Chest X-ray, AP view. Patient: 22 years old, sex F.
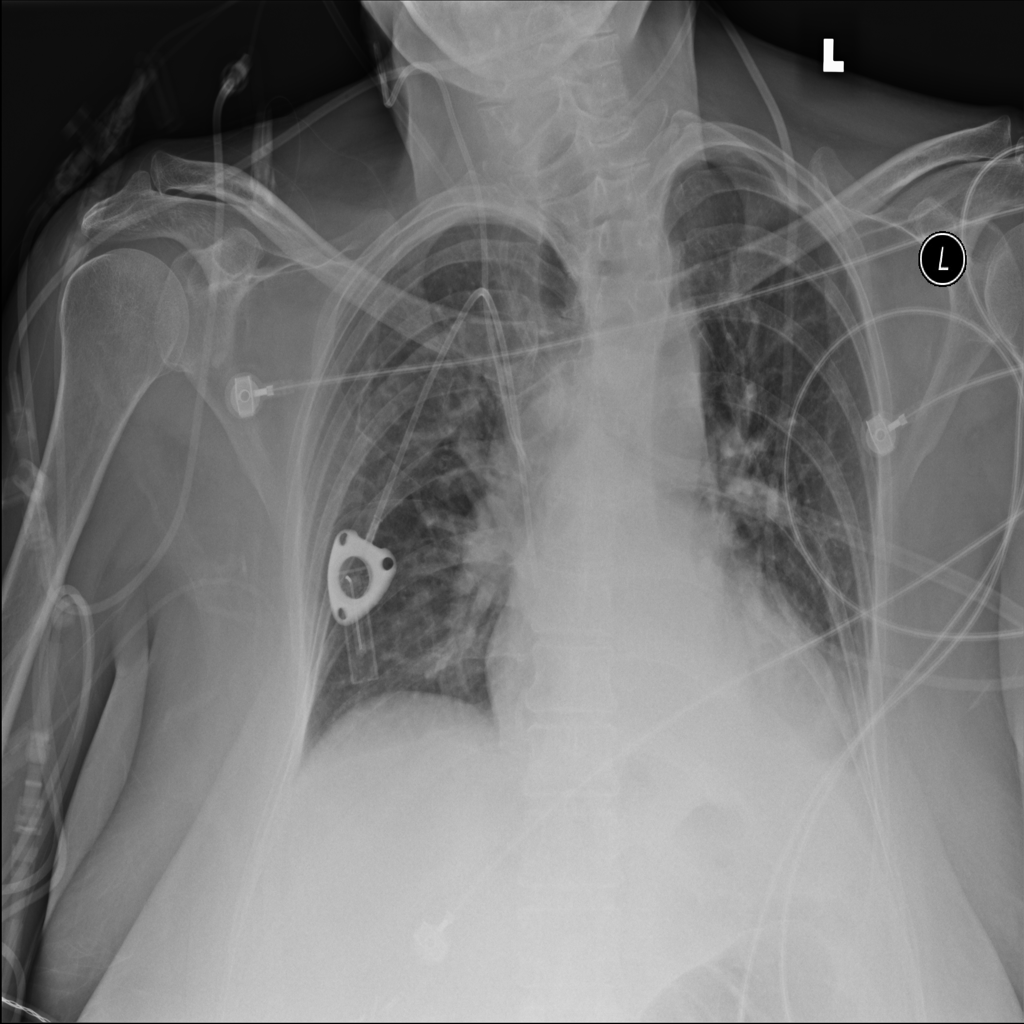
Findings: Edema, Infiltration